Interaction volume radius: 5 \u00c5
Interaction volume height: 10 \u00c5
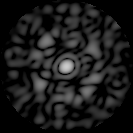
Disorder parameter: 0.8332